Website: crate-barrel
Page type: billing-address
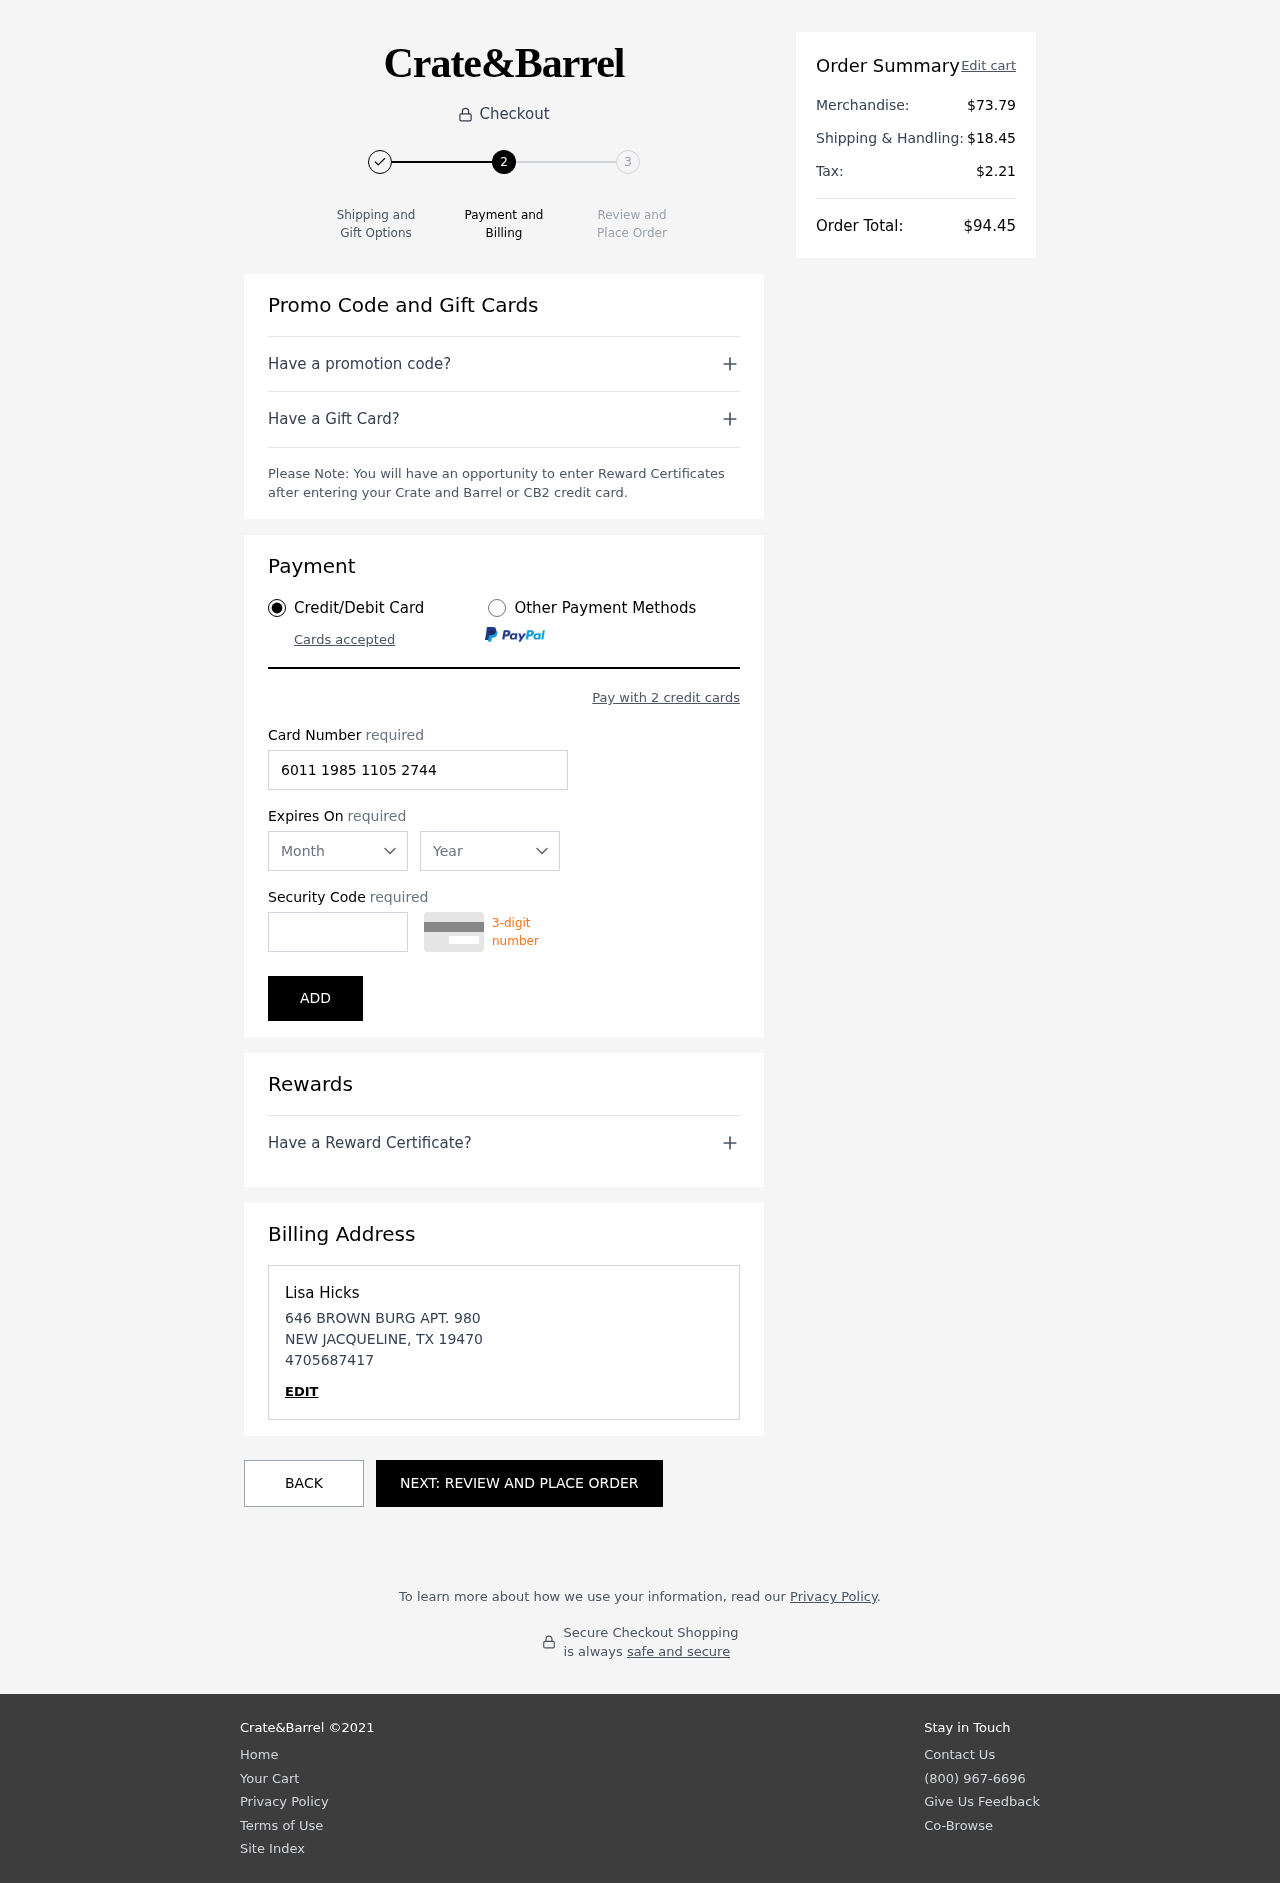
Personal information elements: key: PII_CARD_CVV
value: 068
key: PII_CARD_EXPIRY_MONTH
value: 07
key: PII_CARD_EXPIRY_YEAR
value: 28
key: PII_CARD_NUMBER
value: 6011 1985 1105 2744
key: PII_CITY
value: NEW JACQUELINE
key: PII_FULLNAME
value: Lisa Hicks
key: PII_PHONE
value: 4705687417
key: PII_POSTCODE
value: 19470
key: PII_STATE_ABBR
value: TX
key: PII_STREET
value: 646 BROWN BURG APT. 980
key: PII_FIRSTNAME
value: Lisa
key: PII_LASTNAME
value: Hicks
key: PII_PHONE_LINE
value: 7417
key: PII_PHONE_SUFFIX
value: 7417
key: PII_POSTCODE_FULL
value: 19470
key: PII_PHONE2
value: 4705687417
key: PII_PHONE3
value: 4705687417
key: PII_FULLNAME2
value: Lisa Hicks
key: PII_FULLNAME3
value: Lisa Hicks
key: PII_FIRSTNAME2
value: Lisa
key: PII_FIRSTNAME3
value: Lisa
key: PII_LASTNAME2
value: Hicks
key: PII_LASTNAME3
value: Hicks
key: PII_FIRSTNAME_DERIVED
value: Lisa
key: PII_LASTNAME_DERIVED
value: Hicks
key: PII_PHONE_NUMERIC
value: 4705687417
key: PII_PHONE_LINE_NUMERIC
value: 7417
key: PII_PHONE_SUFFIX_NUMERIC
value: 7417
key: PII_POSTCODE_NUMERIC
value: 19470
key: PII_PHONE2_NUMERIC
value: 4705687417
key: PII_PHONE3_NUMERIC
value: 4705687417
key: PII_FULLNAME_DERIVED
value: Lisa Hicks
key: PII_NAME_FULL_DERIVED
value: Lisa Hicks
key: PII_PHONE_DIGITS
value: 4705687417
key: PII_PHONE_LAST4
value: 7417
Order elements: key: ORDER_SUBTOTAL
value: $73.79
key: ORDER_SHIPPING_COST
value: $18.45
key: ORDER_TAX
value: $2.21
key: ORDER_TOTAL
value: $94.45